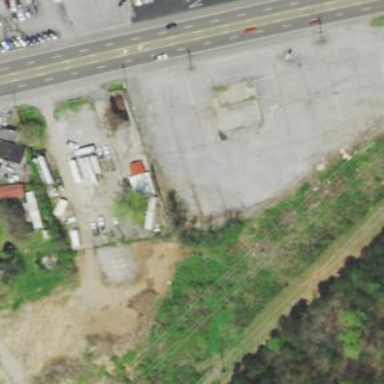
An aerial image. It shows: Brownfield site.